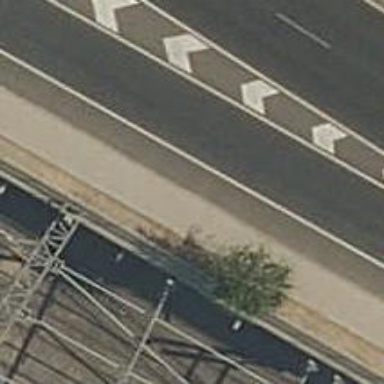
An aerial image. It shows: Road with "give way" sign.